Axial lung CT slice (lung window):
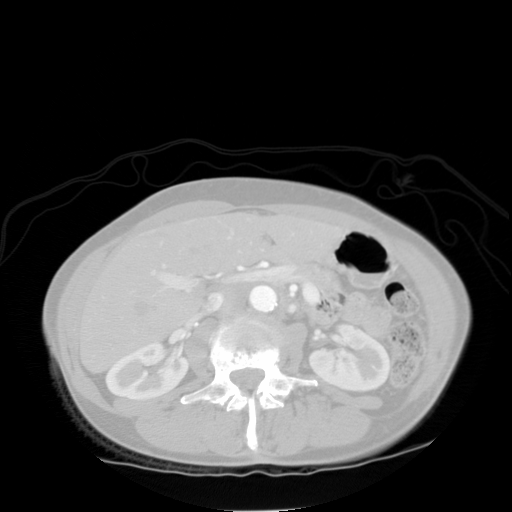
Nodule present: no